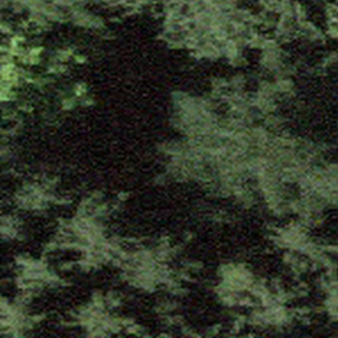
Label: other